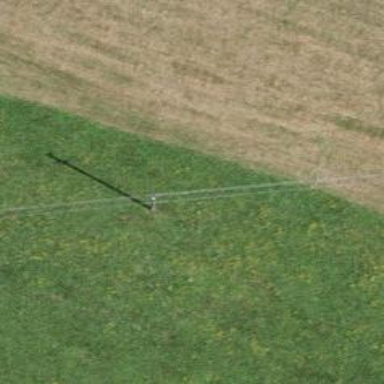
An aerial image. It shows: Utility pole as the man-made structure.